Interaction volume radius: 5 \u00c5
Interaction volume height: 10 \u00c5
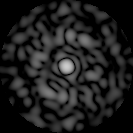
Disorder parameter: 0.8421